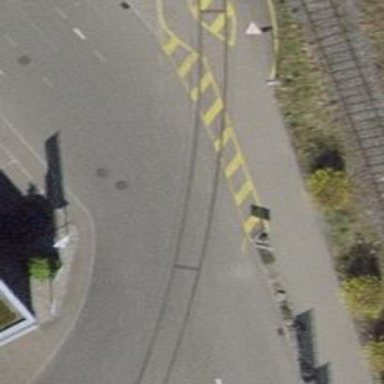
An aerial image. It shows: Level crossing along the railway.